Interaction volume radius: 5 \u00c5
Interaction volume height: 25 \u00c5
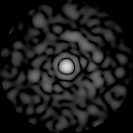
Disorder parameter: 0.8533